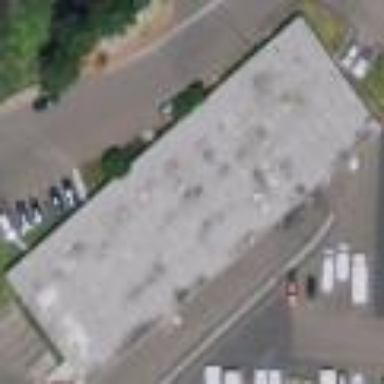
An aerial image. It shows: Industrial building.